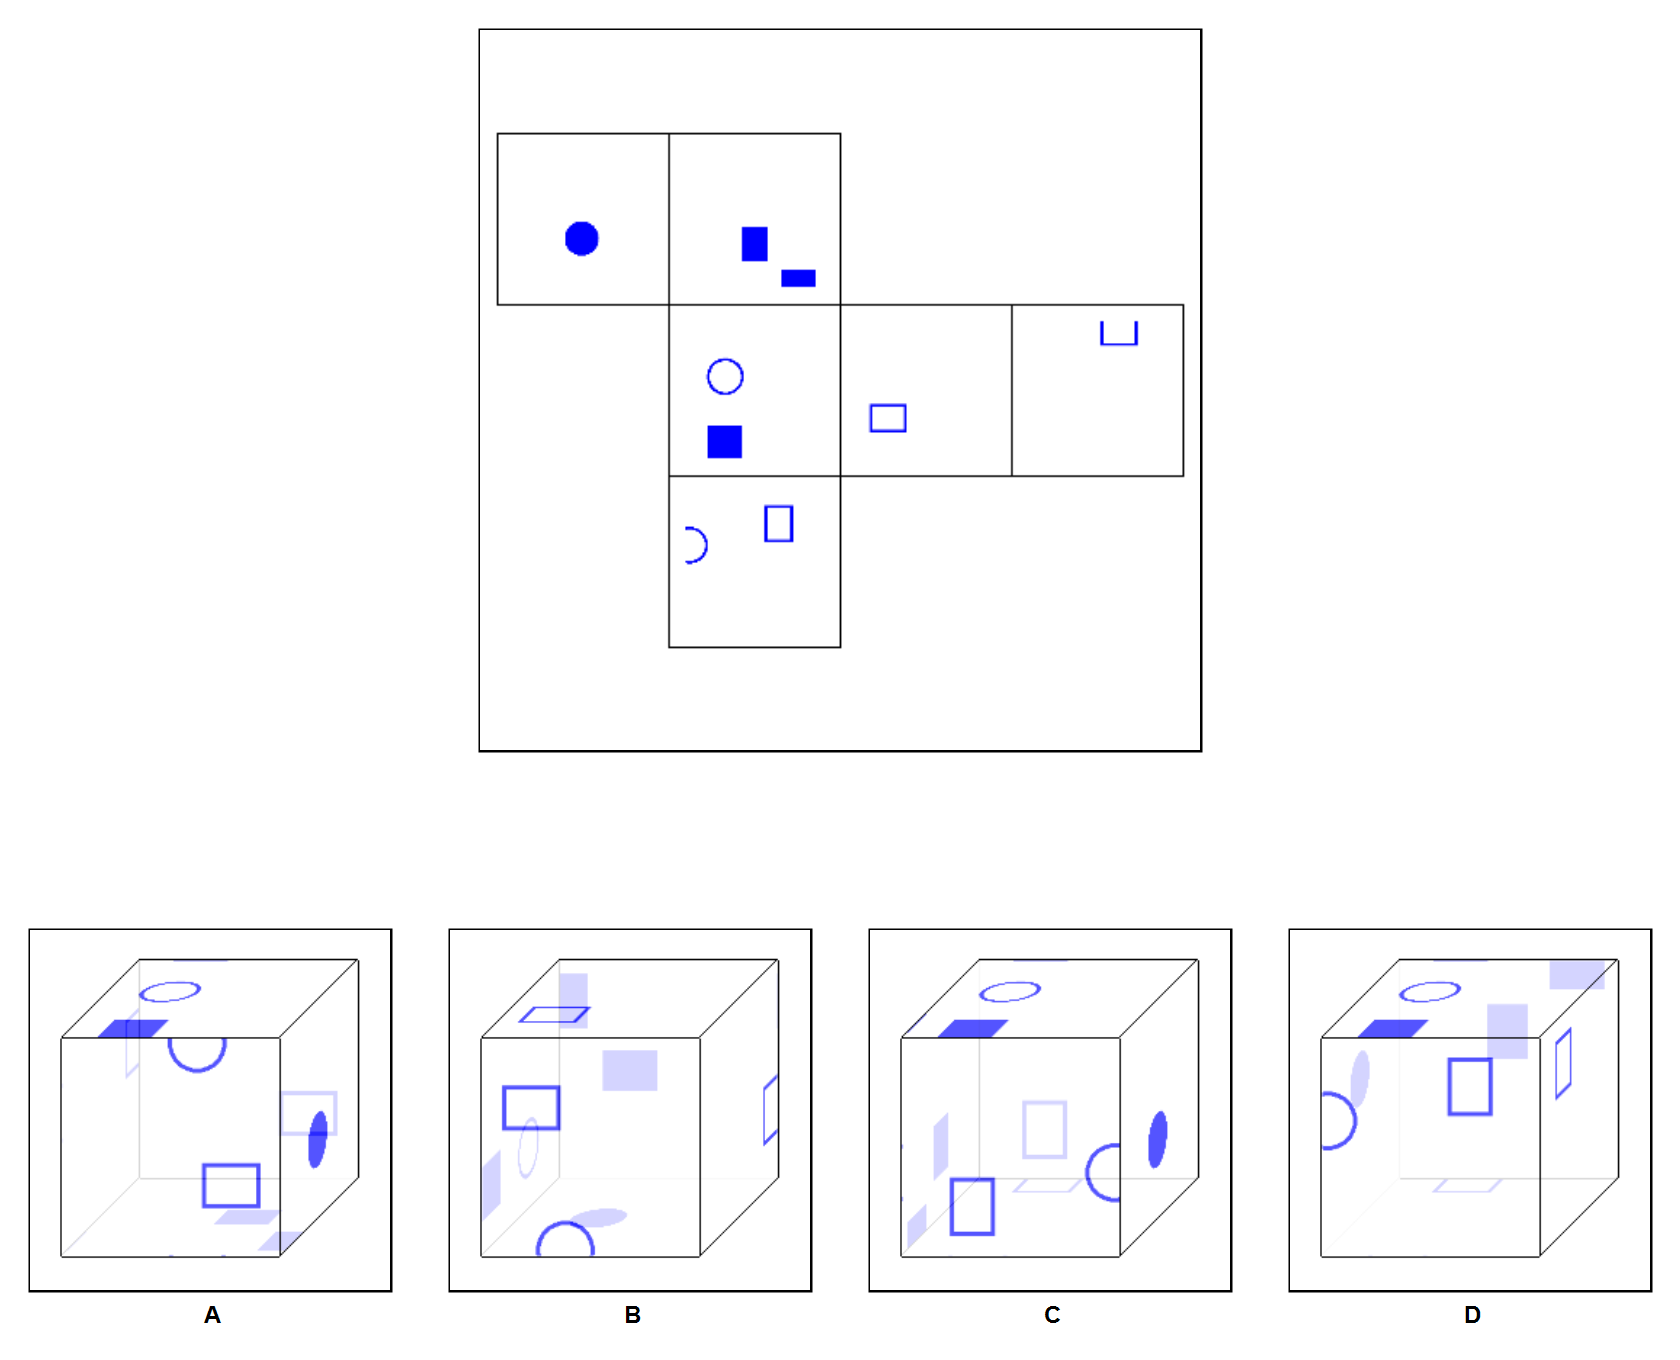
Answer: D